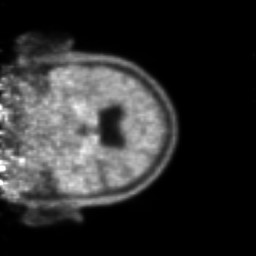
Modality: PET
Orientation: coronal
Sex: male
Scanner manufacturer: ge